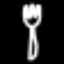
Label: fork